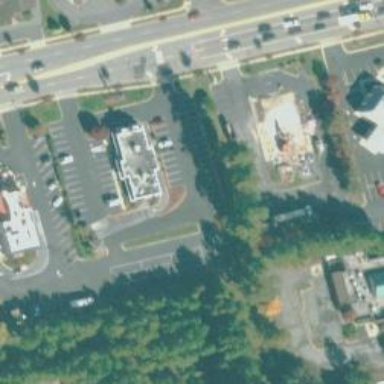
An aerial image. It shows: Retail area.